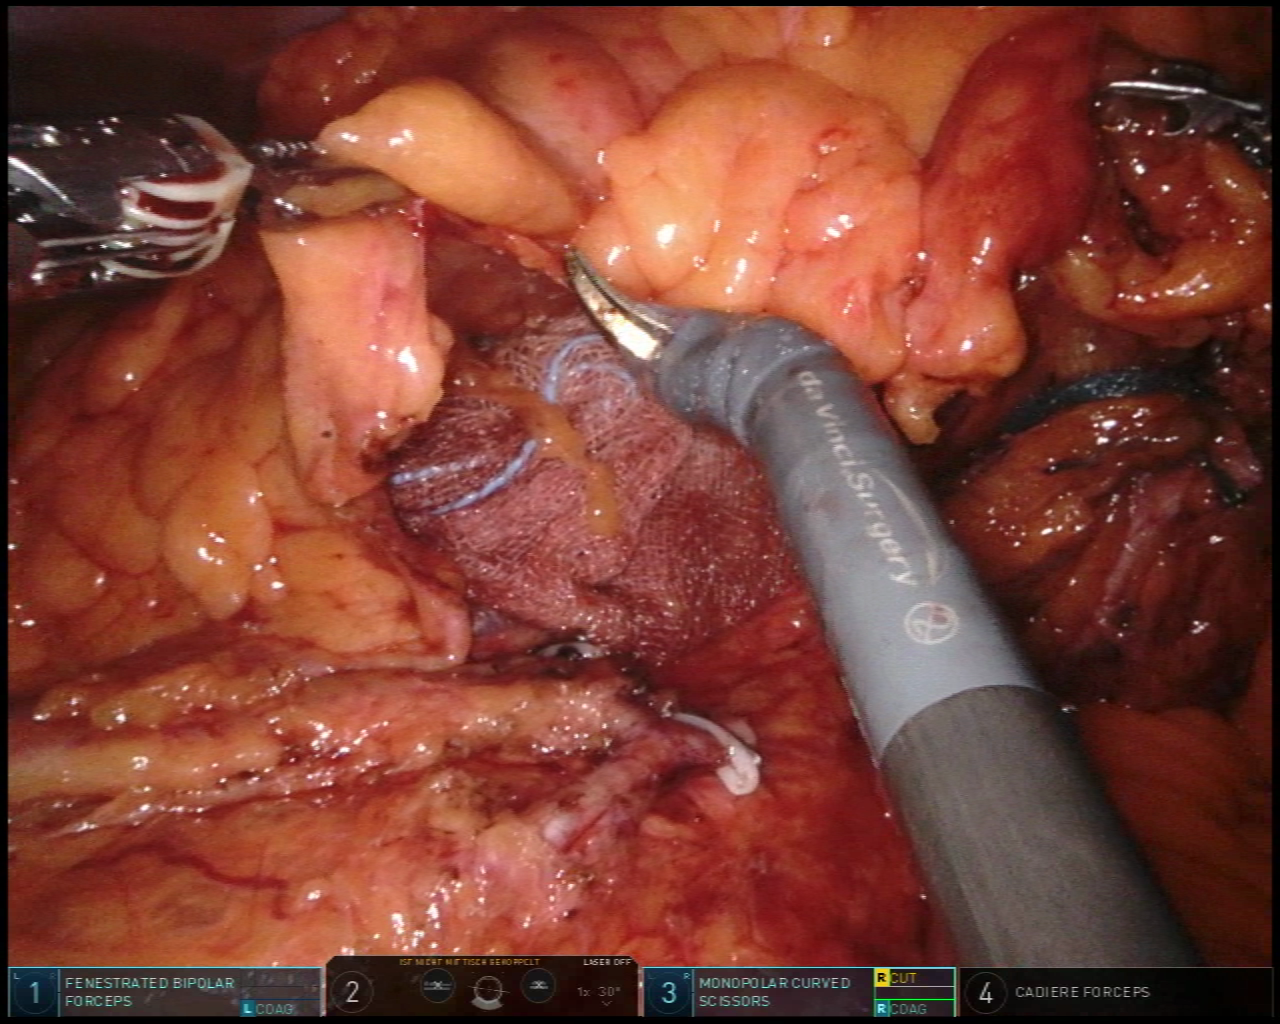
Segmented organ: ureter
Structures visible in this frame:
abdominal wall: yes
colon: no
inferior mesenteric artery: no
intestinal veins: no
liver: no
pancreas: no
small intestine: yes
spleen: no
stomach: no
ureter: yes
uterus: no
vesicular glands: no